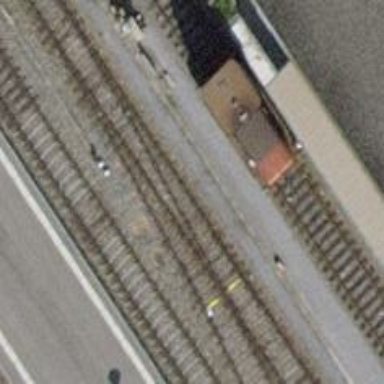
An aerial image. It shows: Siding railway track with electrified contact line.